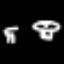
Label: mushroom